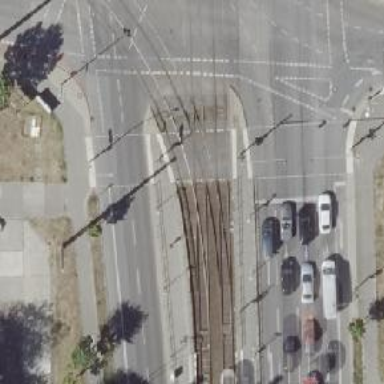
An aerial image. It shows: Tram crossing with traffic signals.